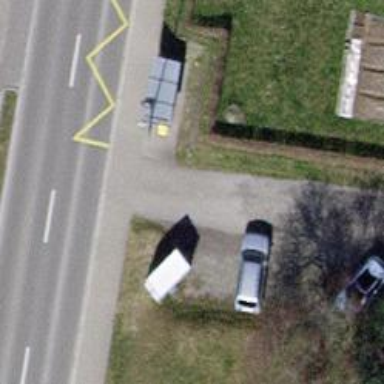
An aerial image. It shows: Post box.